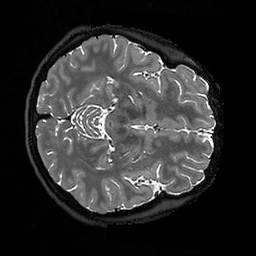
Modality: T2w
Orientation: axial
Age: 32
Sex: female
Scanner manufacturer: ge
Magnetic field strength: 3 T
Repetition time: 3.202 s
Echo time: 0.06703 s